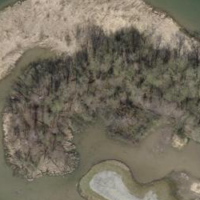
EUNIS habitat code: 15
Species observed at this site:
Ardea alba